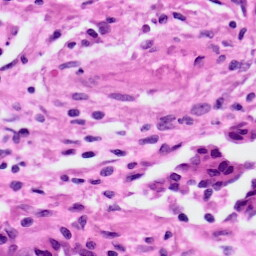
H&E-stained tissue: Lung